Question: I'm making a small script that has xterm embedded in a little GUI. When I run my attempt, the edges of the terminal widget get cut off and I'm not sure why. How can I show the full terminal?

'''
#!/usr/bin/env python
import sys
from PyQt4 import QtCore, QtGui
class embedded_terminal(QtGui.QWidget):
def __init__(self):
QtGui.QWidget.__init__(self)
self._processes = []
self.resize(1200, 800)
# layout
self.layout = QtGui.QVBoxLayout(self)
# buttons
button_list = self.command_button(
title = "ls",
command = "ls"
)
button_terminate = QtGui.QPushButton("terminate")
button_terminate.clicked.connect(lambda: self.terminate())
# style buttons and add buttons to layout
buttons = []
buttons.append(button_list)
buttons.append(button_terminate)
for button in buttons:
self.set_button_style(button)
self.layout.addWidget(button)
# terminal
self.terminal = QtGui.QWidget(self)
self.layout.addWidget(self.terminal)
self.start_process(
"xterm",
[
"-fn",
"-misc-fixed-*-*-*-*-18-*-*-*-*-*-*-*",
"-into",
str(self.terminal.winId()),
"-e",
"tmux",
"new",
"-s",
"session1"
]
)
def start_process(
self,
program,
options
):
child = QtCore.QProcess()
self._processes.append(child)
child.start(program, options)
def run_command(
self,
command = "ls"
):
program = "tmux"
options = []
options.extend(["send-keys", "-t", "session1:0"])
options.extend([command])
options.extend(["Enter"])
self.start_process(program, options)
def command_button(
self,
title = None,
command = None
):
button = QtGui.QPushButton(title)
button.clicked.connect(lambda: self.run_command(command = command))
return button
def set_button_style(
self,
button
):
# Set button style.
button.setStyleSheet(
"""
color: #{color1};
background-color: #{color2};
border: 1px solid #{color1};
""".format(
color1 = "3861aa",
color2 = "ffffff"
)
)
# Set button dimensions.
button.setFixedSize(
300,
60
)
def terminate(self):
program = "tmux"
options = []
options.extend(["send-keys", "-t", "session1:0"])
options.extend(["killall tmux"])
options.extend(["Enter"])
self.start_process(program, options)
QtGui.QApplication.instance().quit()
if __name__ == "__main__":
app = QtGui.QApplication(sys.argv)
main = embedded_terminal()
main.show()
sys.exit(app.exec_())
'''
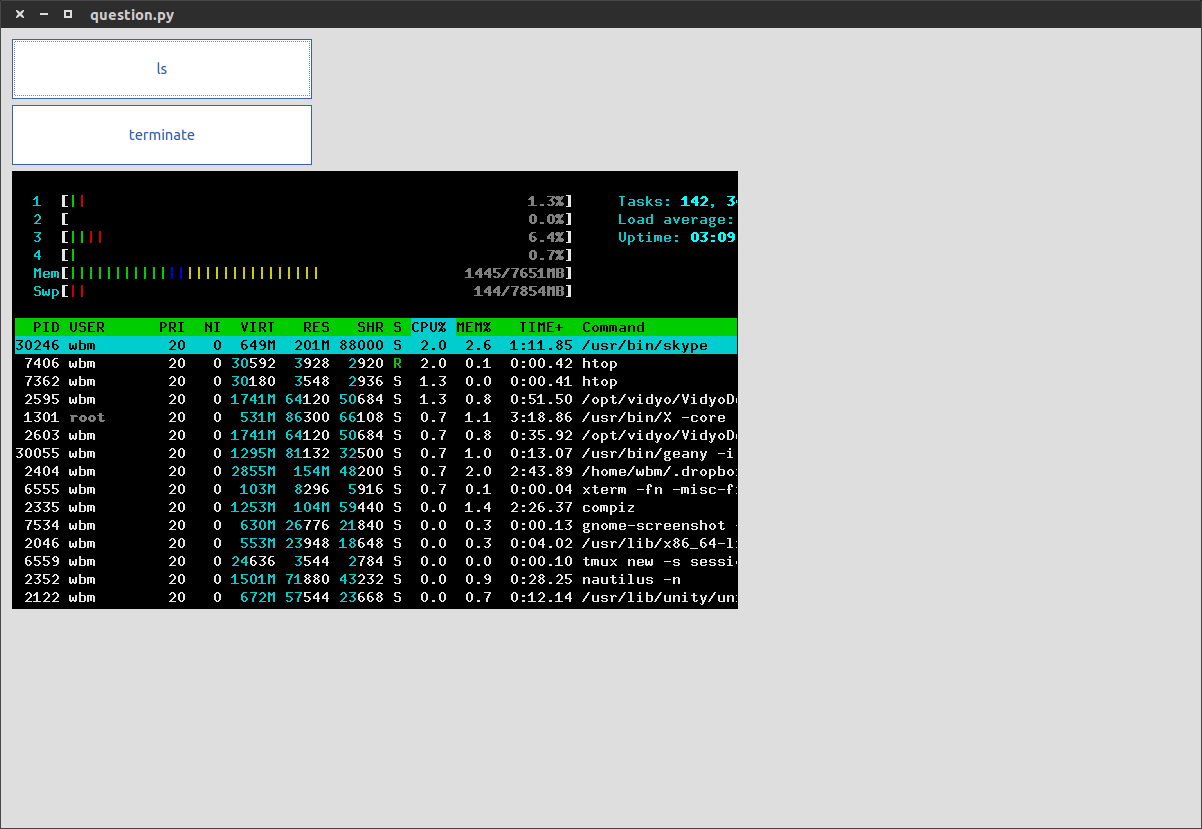
Answer: That's because 'terminal' widget is bigger than 'xterm' window. You can replace
'''
self.terminal = QtGui.QWidget()
'''
by
'''
self.terminal = QtGui.QTextBrowser()
self.terminal.setFrameStyle(QtGui.QTextEdit.DrawWindowBackground)
'''
and see the actual size of your 'terminal'. The solution I've found is to set 'terminal' initial size close to 'xterm' window size:
'''
self.terminal.setFixedSize(730, 440)
'''